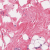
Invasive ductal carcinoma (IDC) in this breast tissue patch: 0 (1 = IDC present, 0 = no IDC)